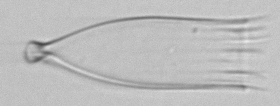
Label: Favella